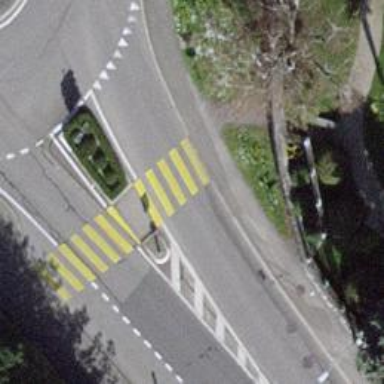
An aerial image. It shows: Marked crossing with pedestrian island.